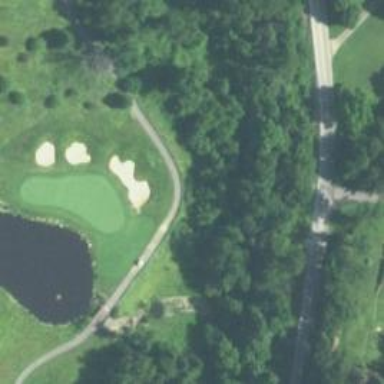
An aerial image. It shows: Golf cartpath that is also road path.